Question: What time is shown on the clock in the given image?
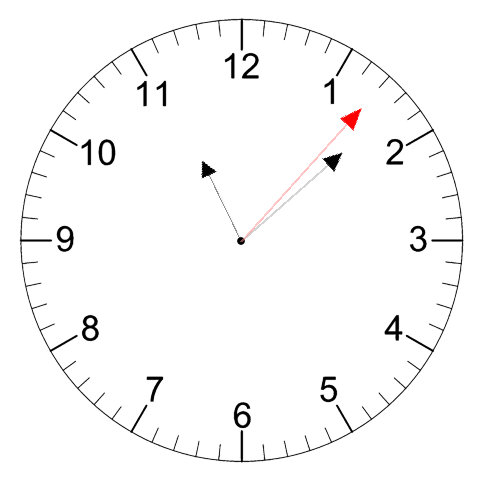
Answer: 11:08:07